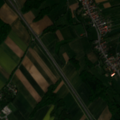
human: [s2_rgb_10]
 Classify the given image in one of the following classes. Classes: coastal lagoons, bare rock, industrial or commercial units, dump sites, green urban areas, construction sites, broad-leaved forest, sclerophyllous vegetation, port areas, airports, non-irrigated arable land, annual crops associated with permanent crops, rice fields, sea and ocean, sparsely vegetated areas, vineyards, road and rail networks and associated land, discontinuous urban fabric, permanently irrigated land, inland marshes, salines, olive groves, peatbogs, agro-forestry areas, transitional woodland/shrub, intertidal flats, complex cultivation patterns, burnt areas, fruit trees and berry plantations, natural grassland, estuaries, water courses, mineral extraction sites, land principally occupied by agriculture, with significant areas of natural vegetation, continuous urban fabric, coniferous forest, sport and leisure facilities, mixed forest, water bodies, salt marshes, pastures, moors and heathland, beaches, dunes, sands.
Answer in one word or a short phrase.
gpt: discontinuous urban fabric, non-irrigated arable land, land principally occupied by agriculture, with significant areas of natural vegetation